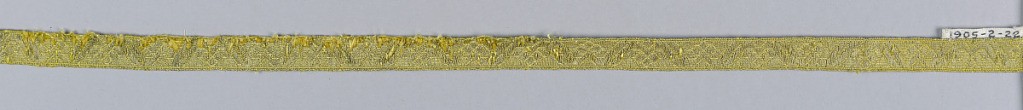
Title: Trimming
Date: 17th century
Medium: silk, metallic thread Technique: woven
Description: Design of diagonal lines with three-petaled flowers placed alternately up and down.